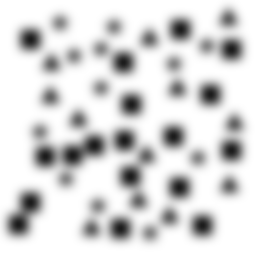
Squares: 18
Triangles: 12
Stars: 12
Total shapes: 42